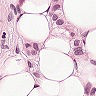
Metastatic tissue present: yes